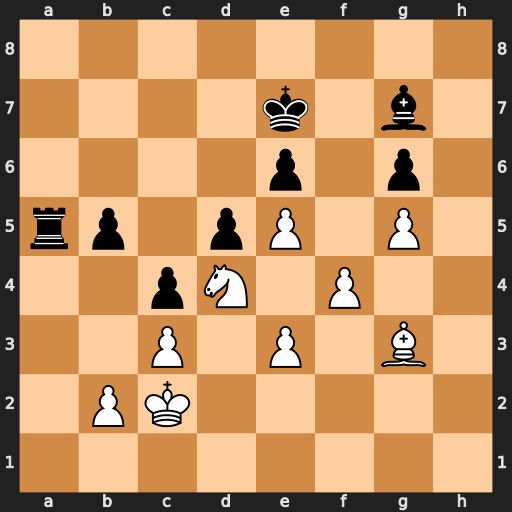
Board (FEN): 8/4k1b1/4p1p1/rp1pP1P1/2pN1P2/2P1P1B1/1PK5/8
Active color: w
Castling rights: -
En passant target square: -
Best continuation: Nc6+ Kd7 Nxa5